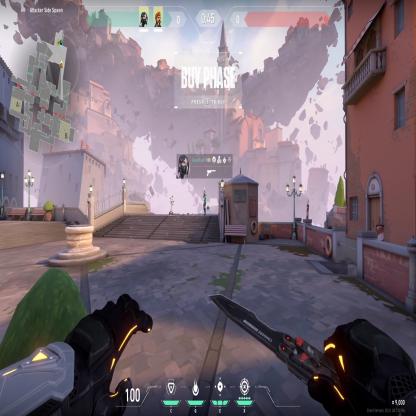
Label: dropped spike ; teammate